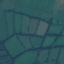
Land use / land cover: Pasture